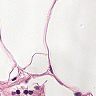
Metastatic tissue present: no